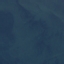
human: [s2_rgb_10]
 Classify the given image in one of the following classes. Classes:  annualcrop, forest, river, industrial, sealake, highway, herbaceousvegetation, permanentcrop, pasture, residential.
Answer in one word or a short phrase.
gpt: SeaLake